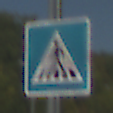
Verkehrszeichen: FussgaengerueberwegRechts
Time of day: MorningAfternoon
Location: Outdoor (Suburban)
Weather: Clear
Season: NotSpecified
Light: Natural